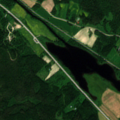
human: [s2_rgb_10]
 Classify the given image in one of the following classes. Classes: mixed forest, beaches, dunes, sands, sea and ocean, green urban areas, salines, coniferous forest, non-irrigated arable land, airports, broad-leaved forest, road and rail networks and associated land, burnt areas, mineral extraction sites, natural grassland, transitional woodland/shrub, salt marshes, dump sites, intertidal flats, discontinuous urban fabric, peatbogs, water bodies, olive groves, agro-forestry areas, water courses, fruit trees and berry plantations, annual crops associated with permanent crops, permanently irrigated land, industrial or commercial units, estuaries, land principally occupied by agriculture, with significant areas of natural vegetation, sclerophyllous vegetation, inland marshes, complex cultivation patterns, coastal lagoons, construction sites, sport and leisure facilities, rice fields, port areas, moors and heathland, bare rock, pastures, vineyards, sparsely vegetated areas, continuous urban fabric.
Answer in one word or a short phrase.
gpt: non-irrigated arable land, land principally occupied by agriculture, with significant areas of natural vegetation, coniferous forest, mixed forest, water bodies